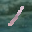
Label: 1